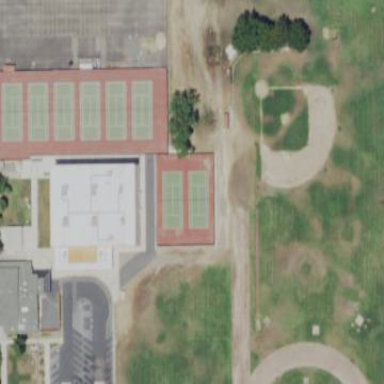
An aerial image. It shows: Tennis court on pitch.